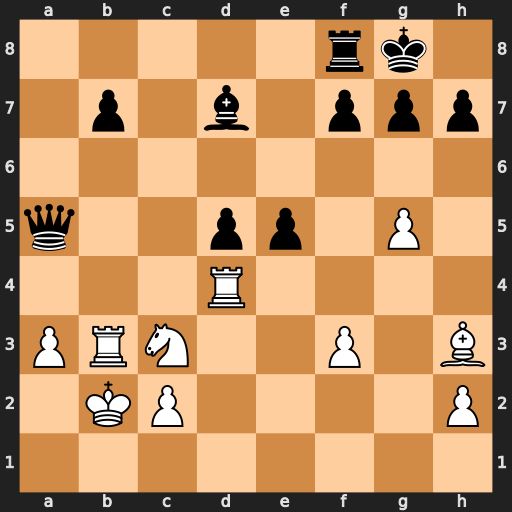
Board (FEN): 5rk1/1p1b1ppp/8/q2pp1P1/3R4/PRN2P1B/1KP4P/8
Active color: w
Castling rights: -
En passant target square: -
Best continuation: Rxd5 Qxd5 Nxd5